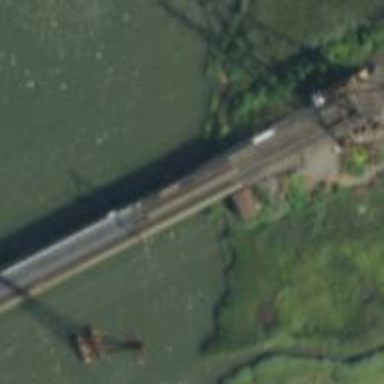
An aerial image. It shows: Bridge with electrified railway tracks featuring contact line.